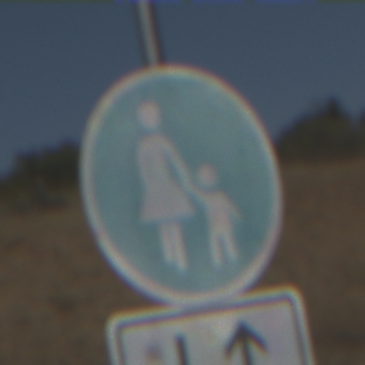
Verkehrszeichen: Gehweg
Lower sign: RichtungsangabeDurchPfeile8
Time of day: Midday
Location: Outdoor (RoadRail)
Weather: Clear
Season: Summer
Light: Natural